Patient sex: M
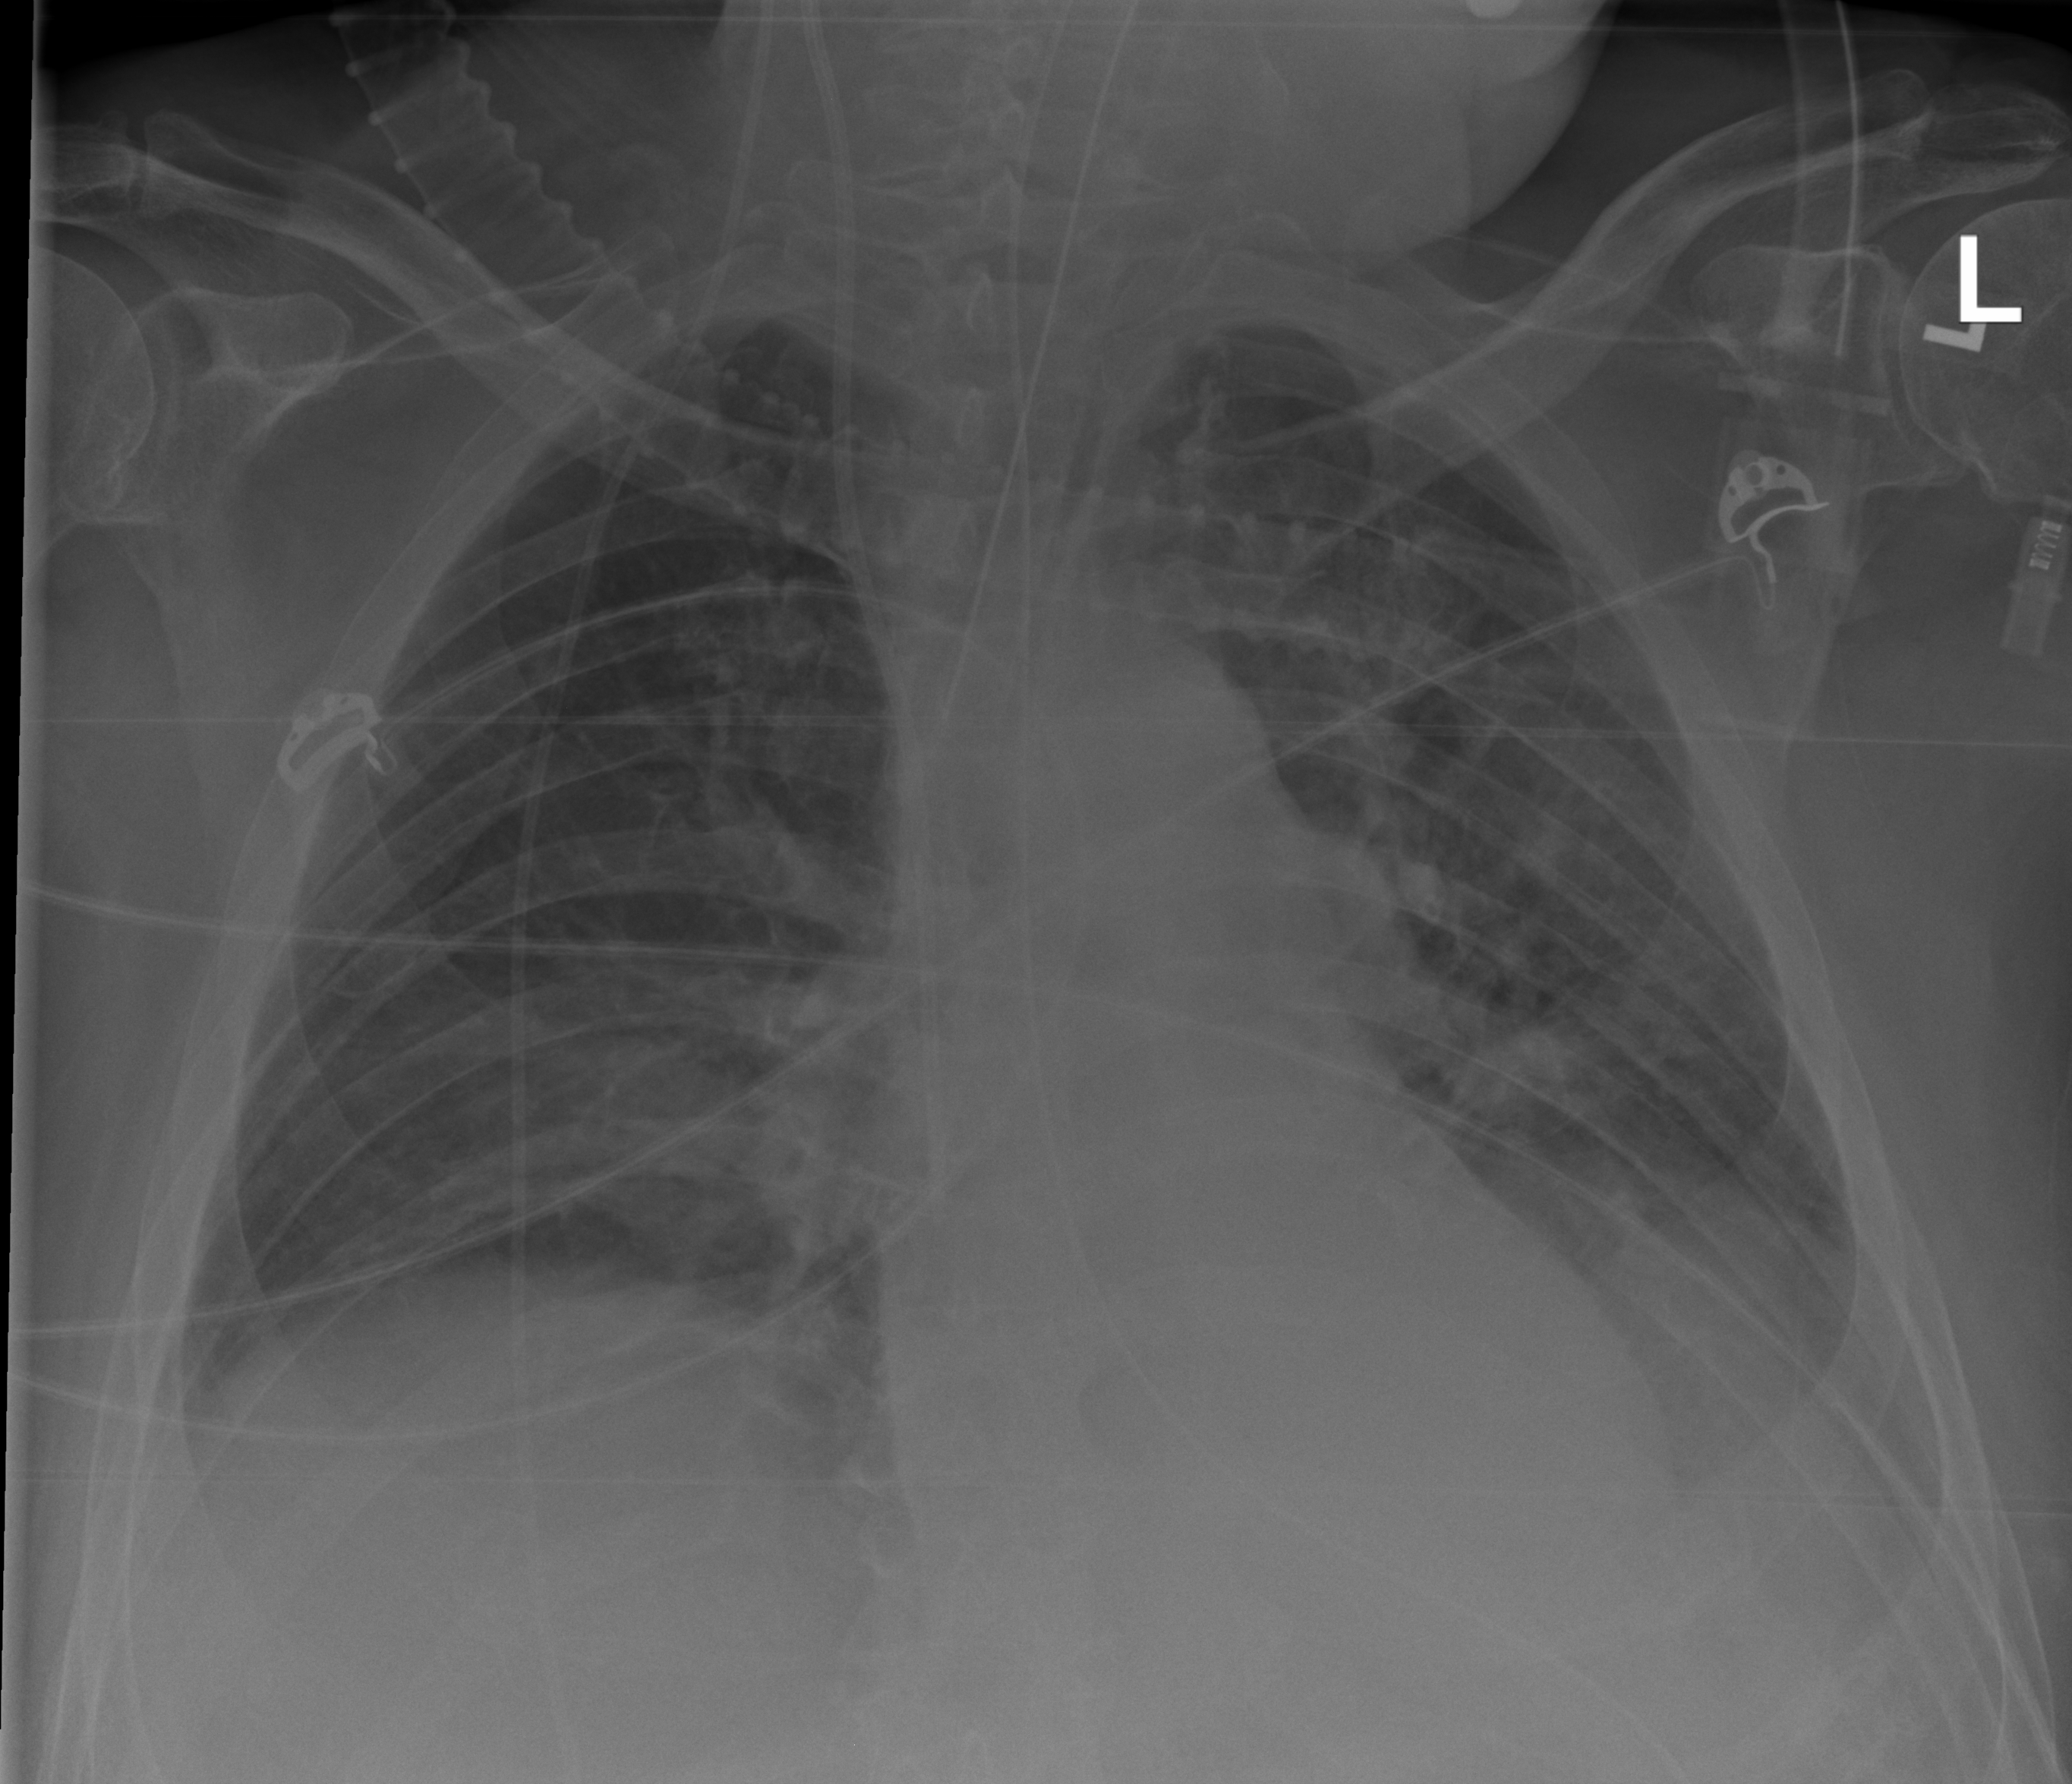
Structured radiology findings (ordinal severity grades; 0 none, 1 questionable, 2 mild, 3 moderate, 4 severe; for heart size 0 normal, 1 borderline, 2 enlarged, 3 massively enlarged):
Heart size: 0
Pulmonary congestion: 2
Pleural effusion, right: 2
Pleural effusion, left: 2
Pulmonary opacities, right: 0
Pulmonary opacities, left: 0
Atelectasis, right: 2
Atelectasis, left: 2